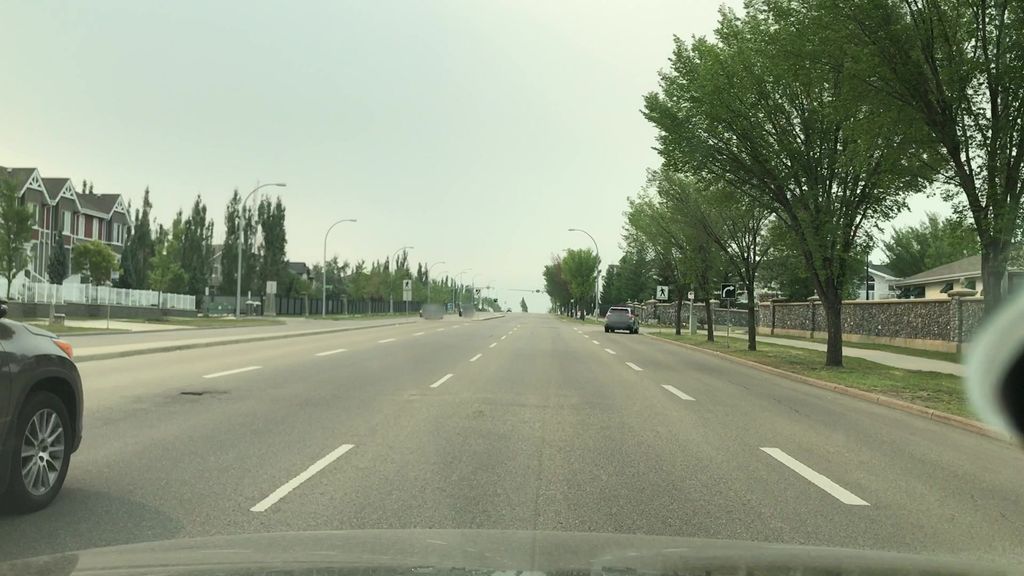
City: edmonton